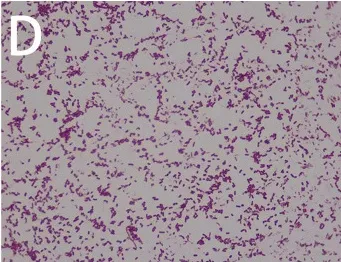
(C,D) Bacterial cultures of corneal scrapings and the bacterial smear confirmed the carbapenem-resistant Klebsiella Pneumoniae infection.
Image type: pathology (gram)